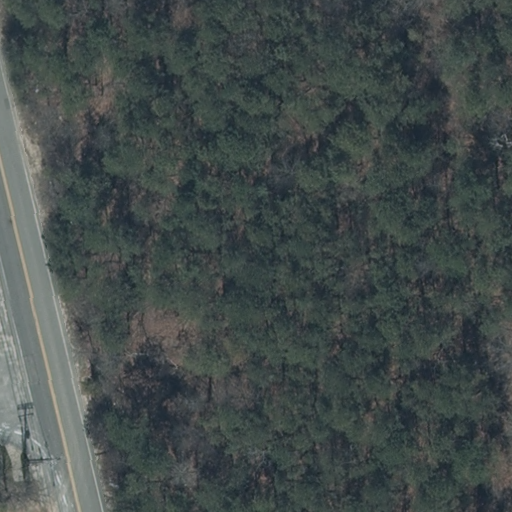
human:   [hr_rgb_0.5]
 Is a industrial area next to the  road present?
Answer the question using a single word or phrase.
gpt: yes

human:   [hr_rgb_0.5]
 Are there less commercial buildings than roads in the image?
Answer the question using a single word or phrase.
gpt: yes

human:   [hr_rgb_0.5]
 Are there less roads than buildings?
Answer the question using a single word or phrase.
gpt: no

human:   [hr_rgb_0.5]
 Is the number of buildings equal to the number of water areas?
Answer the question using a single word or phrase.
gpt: yes

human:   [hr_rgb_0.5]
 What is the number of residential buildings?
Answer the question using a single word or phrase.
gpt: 0

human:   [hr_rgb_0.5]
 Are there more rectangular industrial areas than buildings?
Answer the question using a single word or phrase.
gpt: yes

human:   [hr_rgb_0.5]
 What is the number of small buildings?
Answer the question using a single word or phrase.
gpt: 0

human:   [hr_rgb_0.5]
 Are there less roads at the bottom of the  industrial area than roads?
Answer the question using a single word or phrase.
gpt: no

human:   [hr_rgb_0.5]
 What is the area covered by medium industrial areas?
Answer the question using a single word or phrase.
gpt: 0m2

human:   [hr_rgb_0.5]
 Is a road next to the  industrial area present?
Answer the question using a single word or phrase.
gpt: yes

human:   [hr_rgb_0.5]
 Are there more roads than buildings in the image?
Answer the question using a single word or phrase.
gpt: yes

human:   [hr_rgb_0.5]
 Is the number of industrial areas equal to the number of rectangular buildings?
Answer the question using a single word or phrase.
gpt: no

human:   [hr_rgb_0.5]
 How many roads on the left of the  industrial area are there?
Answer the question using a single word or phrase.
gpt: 0

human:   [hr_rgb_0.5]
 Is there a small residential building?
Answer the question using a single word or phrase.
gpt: no

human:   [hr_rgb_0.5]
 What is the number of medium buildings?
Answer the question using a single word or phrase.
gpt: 0

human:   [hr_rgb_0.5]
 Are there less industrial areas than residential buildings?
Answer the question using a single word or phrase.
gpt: no

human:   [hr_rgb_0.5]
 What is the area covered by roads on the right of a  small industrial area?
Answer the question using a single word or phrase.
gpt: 0m2

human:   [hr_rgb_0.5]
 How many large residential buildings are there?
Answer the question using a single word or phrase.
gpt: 0

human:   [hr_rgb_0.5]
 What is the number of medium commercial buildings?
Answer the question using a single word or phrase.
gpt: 0

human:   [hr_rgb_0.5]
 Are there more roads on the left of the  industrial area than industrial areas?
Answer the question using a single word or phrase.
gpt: no

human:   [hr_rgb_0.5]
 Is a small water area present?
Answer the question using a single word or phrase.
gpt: no

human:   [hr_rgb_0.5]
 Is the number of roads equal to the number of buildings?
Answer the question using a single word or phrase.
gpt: no

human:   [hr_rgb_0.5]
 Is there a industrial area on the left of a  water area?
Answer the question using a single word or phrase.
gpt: no

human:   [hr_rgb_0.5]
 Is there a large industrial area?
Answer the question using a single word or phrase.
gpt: yes

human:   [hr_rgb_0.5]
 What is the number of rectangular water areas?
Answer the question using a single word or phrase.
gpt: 0

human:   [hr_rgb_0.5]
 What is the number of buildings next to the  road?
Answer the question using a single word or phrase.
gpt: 0

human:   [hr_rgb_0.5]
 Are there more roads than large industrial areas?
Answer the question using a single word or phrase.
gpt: no

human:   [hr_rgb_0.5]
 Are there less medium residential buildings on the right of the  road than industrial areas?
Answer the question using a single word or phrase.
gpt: yes

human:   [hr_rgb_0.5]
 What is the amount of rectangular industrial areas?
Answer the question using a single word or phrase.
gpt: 1

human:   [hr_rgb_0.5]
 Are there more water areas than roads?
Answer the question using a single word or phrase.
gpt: no

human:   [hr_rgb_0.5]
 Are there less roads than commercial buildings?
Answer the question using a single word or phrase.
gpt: no

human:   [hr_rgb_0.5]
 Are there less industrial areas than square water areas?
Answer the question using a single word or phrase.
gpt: no

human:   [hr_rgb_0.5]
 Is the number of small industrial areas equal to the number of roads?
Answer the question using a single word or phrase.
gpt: no

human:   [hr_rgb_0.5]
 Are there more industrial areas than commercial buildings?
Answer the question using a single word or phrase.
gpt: yes

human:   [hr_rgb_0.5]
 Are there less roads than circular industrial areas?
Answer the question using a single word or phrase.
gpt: no

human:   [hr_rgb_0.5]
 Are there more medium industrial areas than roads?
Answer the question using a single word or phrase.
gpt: no